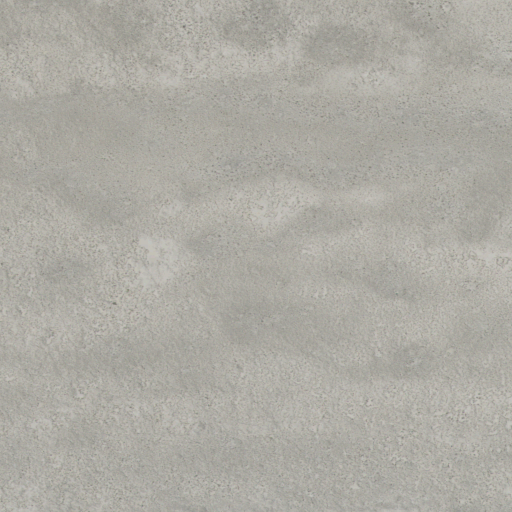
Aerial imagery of cape in Utah named Needle Point containing shrub and grassland